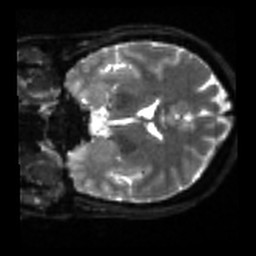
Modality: sbref
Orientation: coronal
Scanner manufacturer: siemens
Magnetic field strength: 3 T
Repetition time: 4 s
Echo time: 0.0594 s